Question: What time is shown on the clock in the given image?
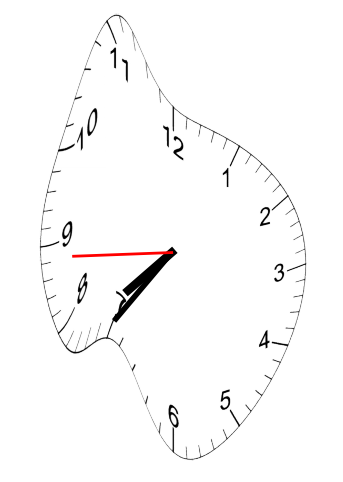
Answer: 07:35:44